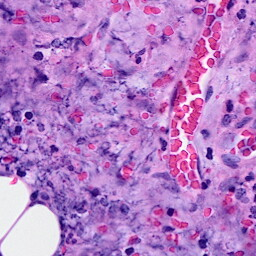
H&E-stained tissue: Breast